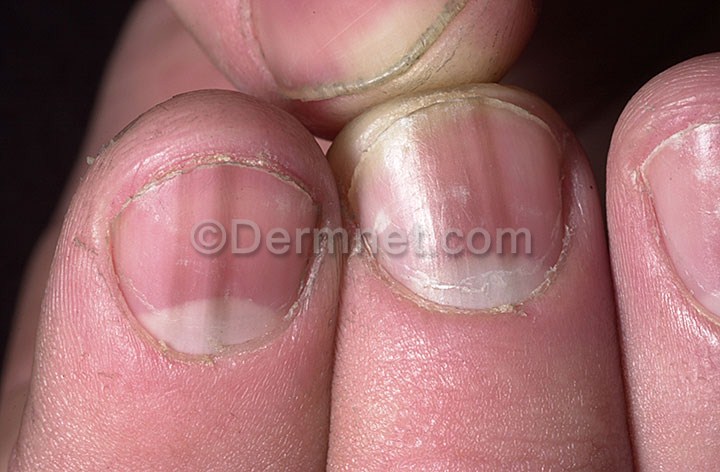
Disease: Nail Fungus and other Nail Disease